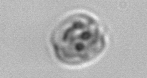
Label: Amoeba